Question: Is it possible to make a table in HTML & CSS like this one?

I want to have one full height column (on the right) and the rest is rows as on the image.
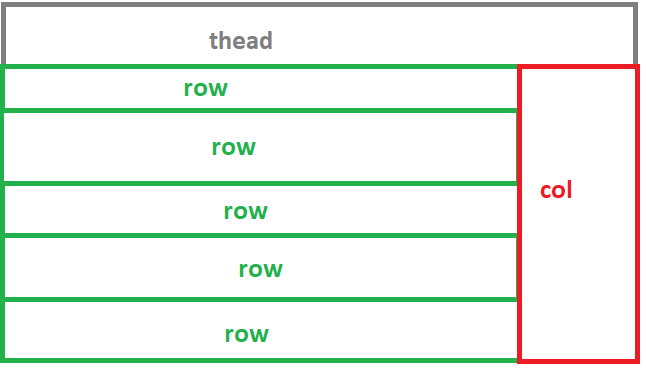
Answer: Yes, this is possible with the <URL>.